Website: macys
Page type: billing-address
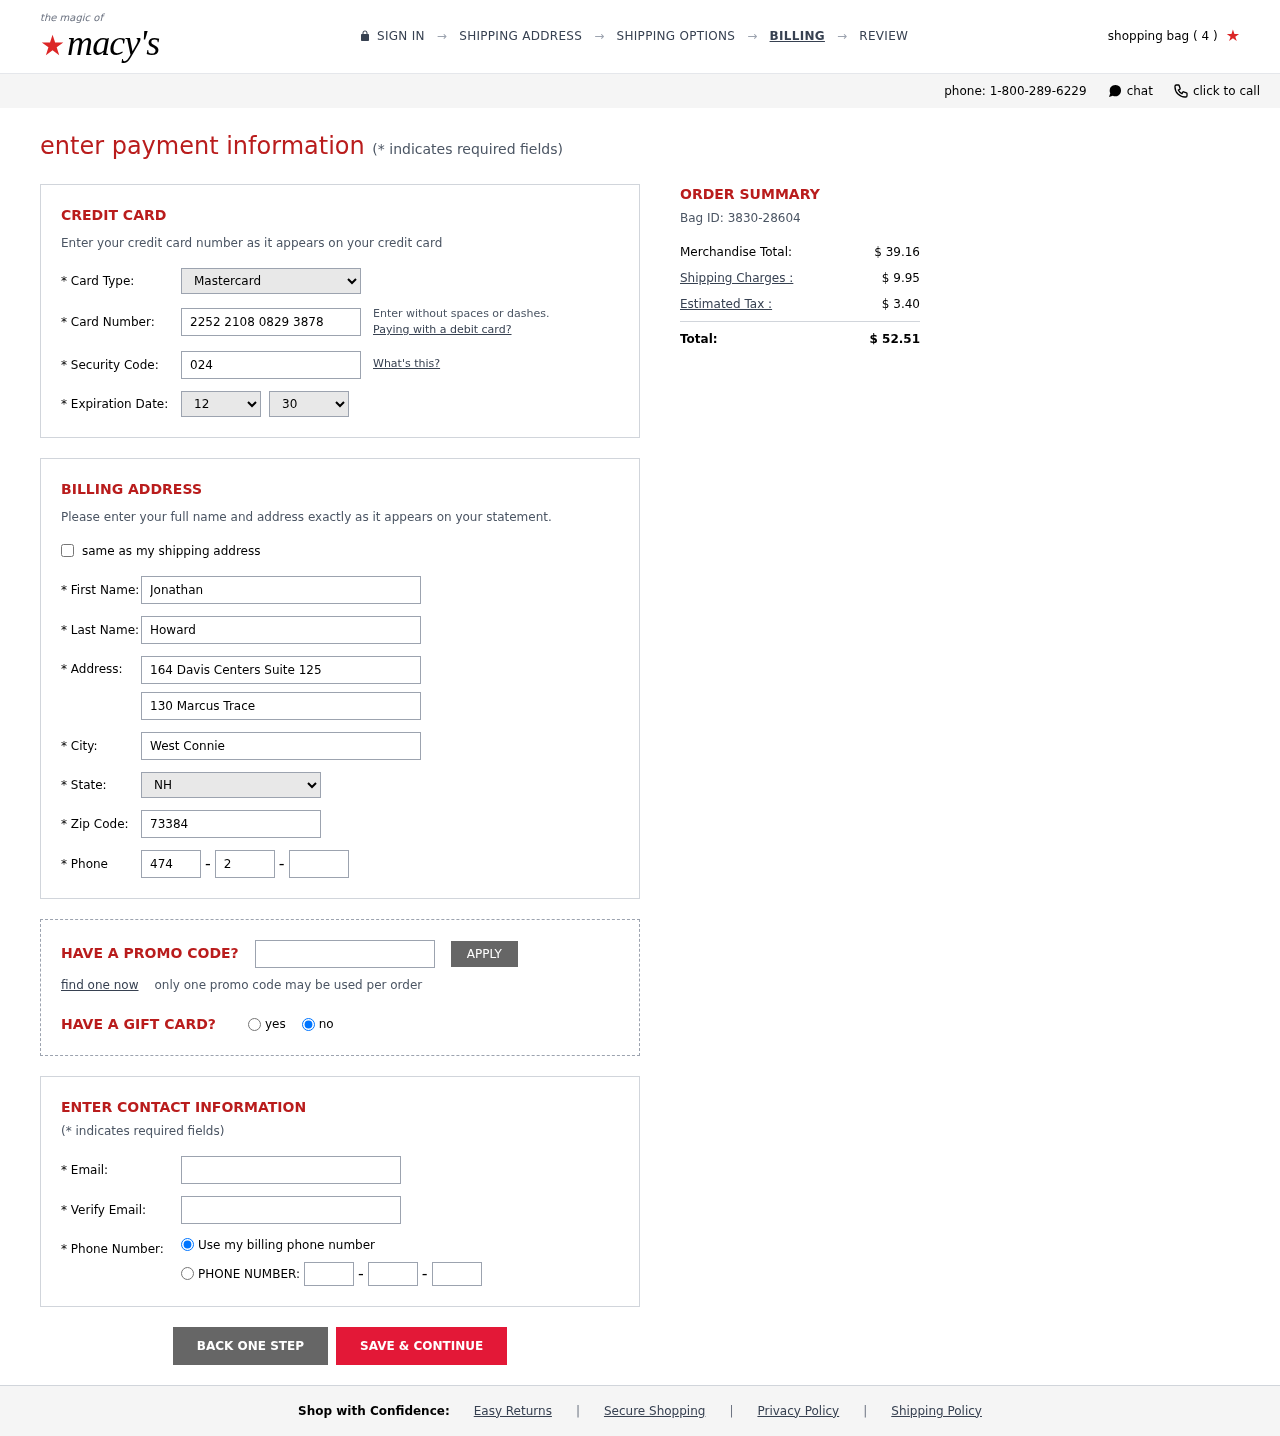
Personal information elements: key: PII_CARD_CVV
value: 024
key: PII_CARD_EXPIRY_MONTH
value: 12
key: PII_CARD_EXPIRY_YEAR
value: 30
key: PII_CARD_NUMBER
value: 2252 2108 0829 3878
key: PII_CARD_TYPE
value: Mastercard
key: PII_CITY
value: West Connie
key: PII_EMAIL
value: jhoward@hotmail.com
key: PII_FIRSTNAME
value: Jonathan
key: PII_LASTNAME
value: Howard
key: PII_PHONE_AREA
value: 474
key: PII_PHONE_PREFIX
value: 265
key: PII_PHONE_SUFFIX
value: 0324
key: PII_POSTCODE
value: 73384
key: PII_STATE_ABBR
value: NH
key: PII_STREET
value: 164 Davis Centers Suite 125
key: PII_STREET2
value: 130 Marcus Trace
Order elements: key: ORDER_NUM_ITEMS
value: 4
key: ORDER_ID
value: Bag ID: 3830-28604
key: ORDER_SUBTOTAL
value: $ 39.16
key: ORDER_SHIPPING_COST
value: $ 9.95
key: ORDER_TAX
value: $ 3.40
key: ORDER_TOTAL
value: $ 52.51